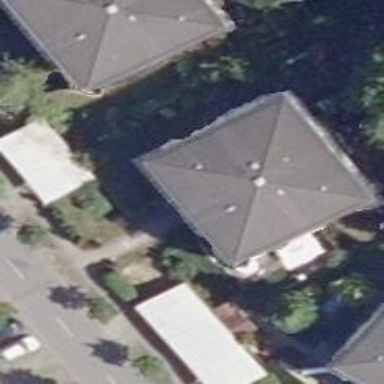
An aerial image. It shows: Residential building with pyramidal roof shape.